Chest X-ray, AP view. Patient: 46 years old, sex M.
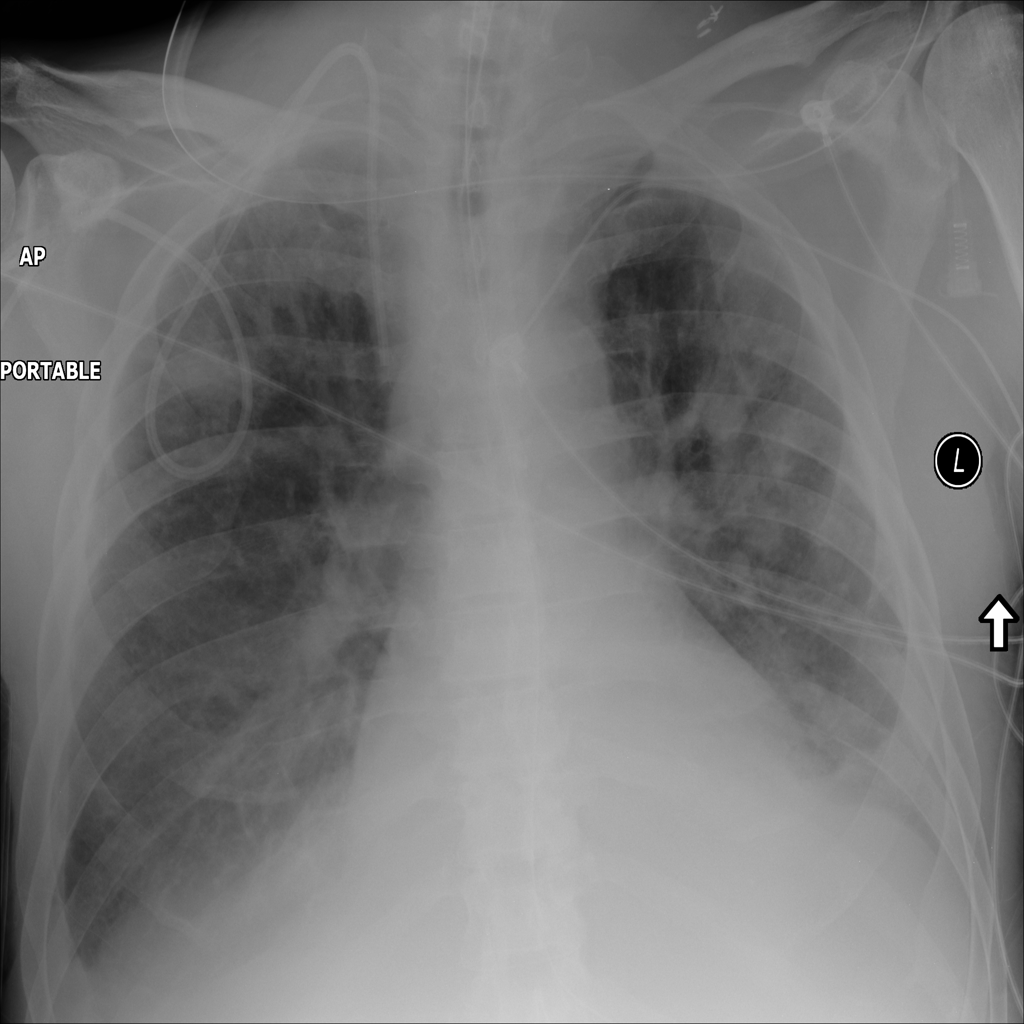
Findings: No Finding